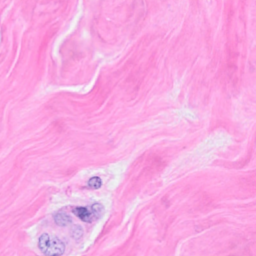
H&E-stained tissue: Breast